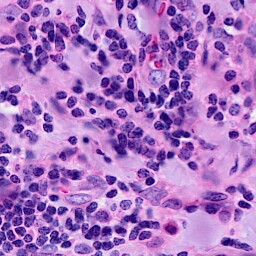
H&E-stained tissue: Breast